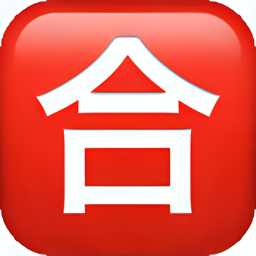
Name: squared cjk unified ideograph 5408
Emoji: 🈴
Group: Symbols
Sub-group: alphanum